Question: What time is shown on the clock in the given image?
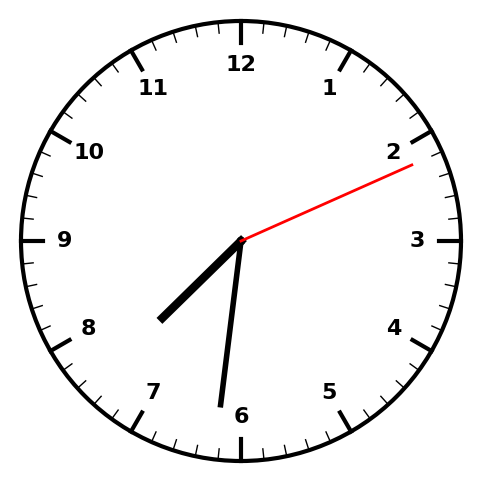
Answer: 07:31:11